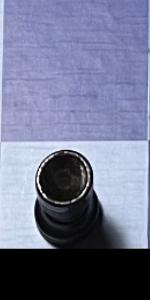
Label: Rook_Black